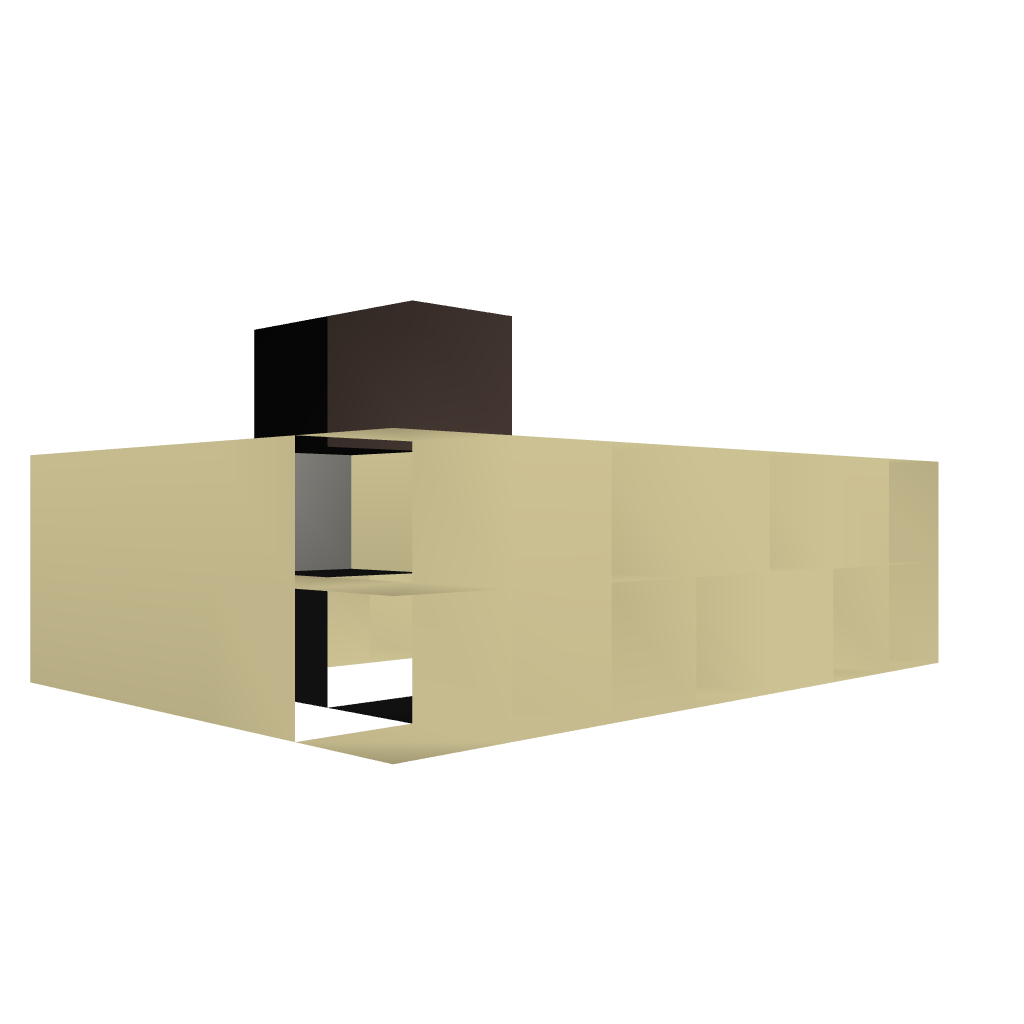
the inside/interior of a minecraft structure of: Never Night Cube